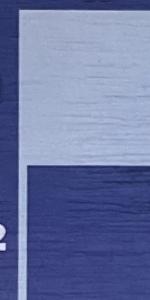
Label: Empty